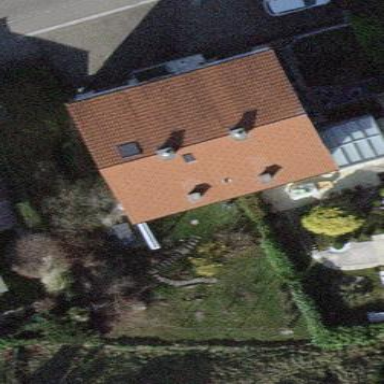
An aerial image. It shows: Terrace-style building with gabled roof.